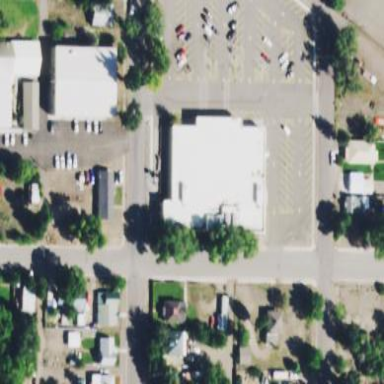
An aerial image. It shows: Building that houses supermarket.